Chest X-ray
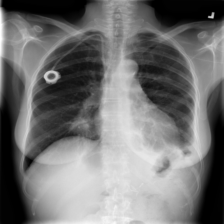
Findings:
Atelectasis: negative
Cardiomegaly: negative
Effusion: positive
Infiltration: negative
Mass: negative
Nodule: negative
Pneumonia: negative
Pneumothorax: negative
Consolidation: negative
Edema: negative
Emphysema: negative
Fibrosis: negative
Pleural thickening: negative
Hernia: negative